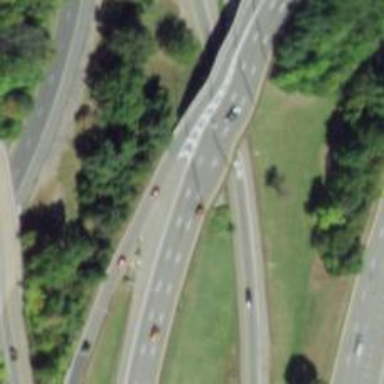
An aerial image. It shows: Urban freeway expressway bridge crossing over the motorway.